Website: bh-photo
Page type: customer-info-address
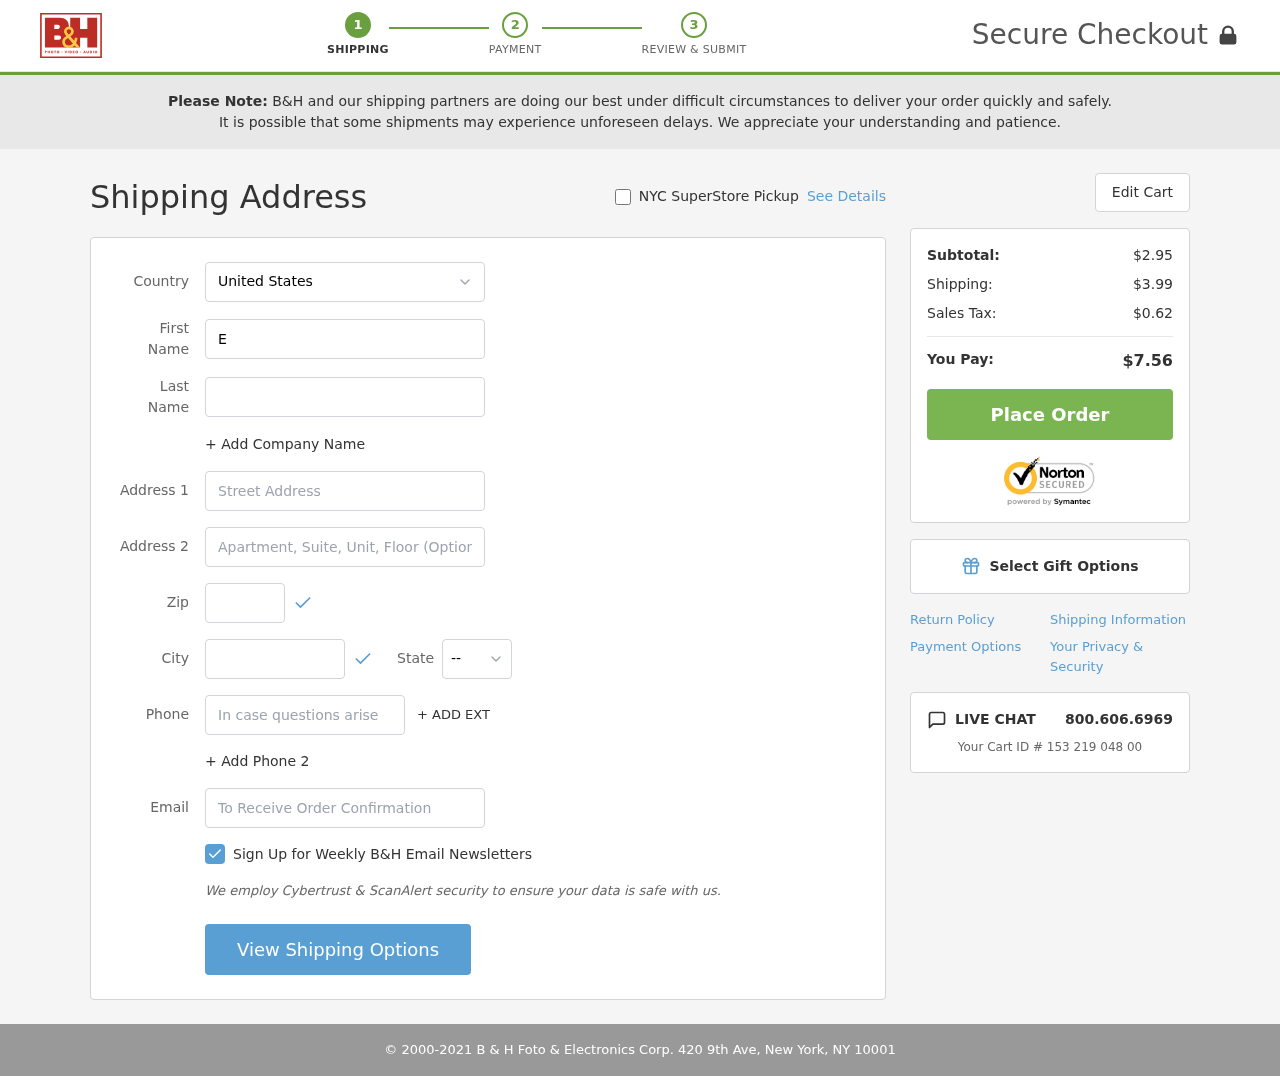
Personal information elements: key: PII_CITY
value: North Katie
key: PII_COUNTRY
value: United States
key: PII_EMAIL
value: elijaholson@yahoo.com
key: PII_FIRSTNAME
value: Elijah
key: PII_LASTNAME
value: Olson
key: PII_PHONE
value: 8344268119
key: PII_POSTCODE
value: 23952
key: PII_STATE_ABBR
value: TX
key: PII_STREET
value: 305 Vargas Ranch
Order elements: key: ORDER_SUBTOTAL
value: $2.95
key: ORDER_SHIPPING_COST
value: $3.99
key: ORDER_TAX
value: $0.62
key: ORDER_TOTAL
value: $7.56
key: ORDER_ID
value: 153 219 048 00